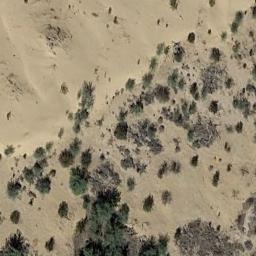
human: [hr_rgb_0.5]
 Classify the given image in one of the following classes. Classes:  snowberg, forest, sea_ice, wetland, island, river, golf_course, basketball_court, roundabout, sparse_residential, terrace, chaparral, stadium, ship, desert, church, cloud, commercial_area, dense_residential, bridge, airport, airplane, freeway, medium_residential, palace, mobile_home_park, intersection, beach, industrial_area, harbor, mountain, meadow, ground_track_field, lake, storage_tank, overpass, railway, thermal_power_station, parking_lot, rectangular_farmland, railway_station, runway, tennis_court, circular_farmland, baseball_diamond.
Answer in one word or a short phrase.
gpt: chaparral